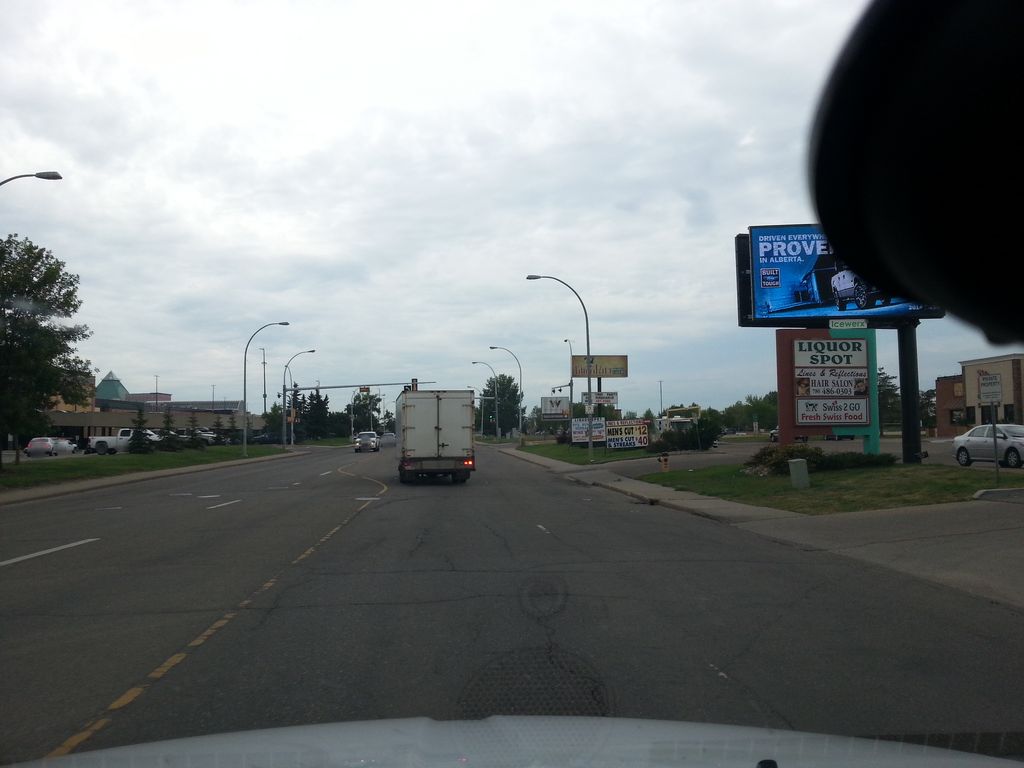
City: edmonton